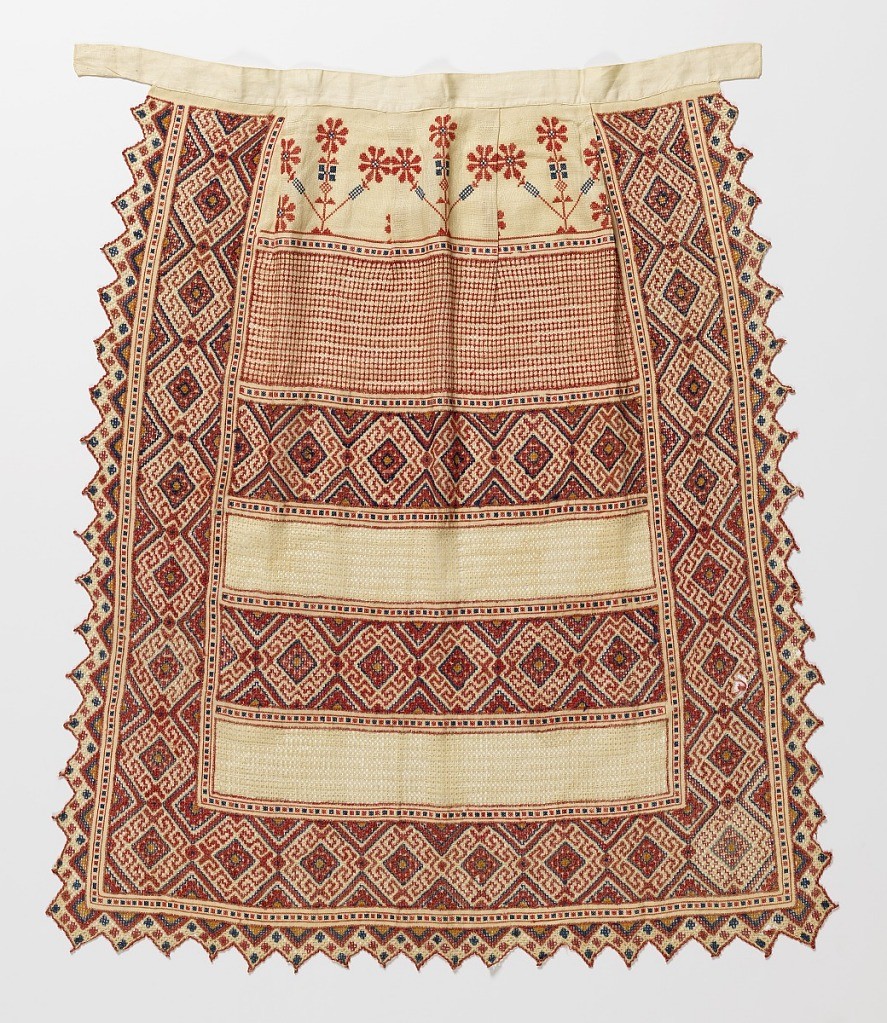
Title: Apron
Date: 19th century
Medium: linen, cotton Technique: withdrawn element with embroidery
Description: White linen apron with drawnwork and embroidery in colored cotton.